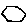
Label: hexagon